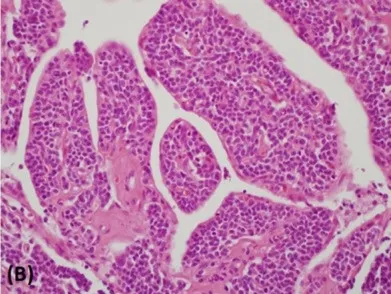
The tumor consisted of uniform polygonal cells with a salt-pepper chromatin pattern (H&E stain, x400) (B).
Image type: pathology (h&e)